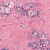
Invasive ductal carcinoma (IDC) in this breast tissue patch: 0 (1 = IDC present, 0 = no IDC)